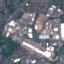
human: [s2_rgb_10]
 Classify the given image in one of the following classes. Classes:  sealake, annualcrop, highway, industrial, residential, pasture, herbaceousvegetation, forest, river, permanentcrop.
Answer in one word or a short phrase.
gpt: Industrial